Aerial crown-view tile of a tropical tree (Barro Colorado Island, Panama), acquired 20241216:
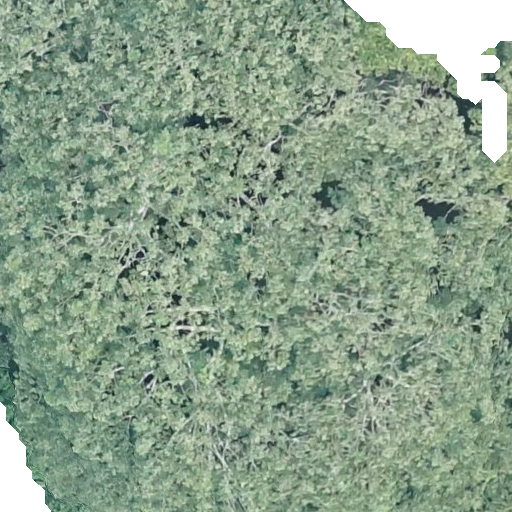
Species: Dipteryx oleifera
GBIF accepted scientific name: Dipteryx oleifera
Crown area: 643.011 m²